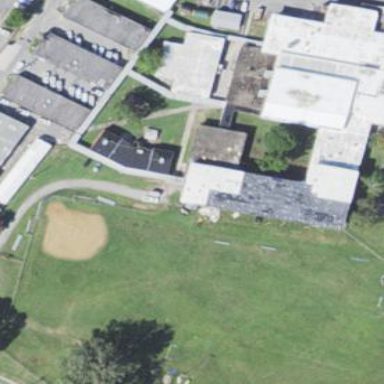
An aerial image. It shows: School.